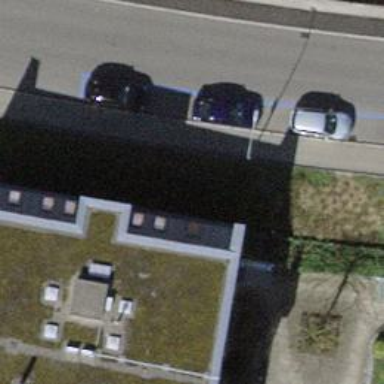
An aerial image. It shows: Sidewalk.